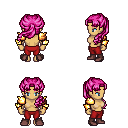
a pixel art fantasy rpg character, female body template, human, tanned skin, gold arm armor, red pants, pink princess hairstyle, maroon shoes, four views (front, back, left, right), 2x2 character sprite sheet, small pixel art, hard edges, no anti-aliasing